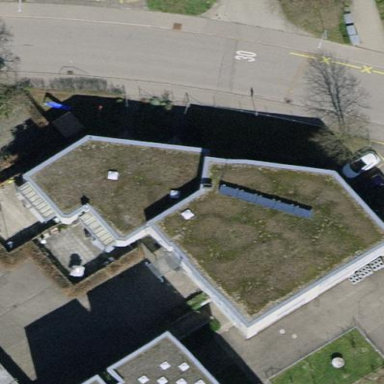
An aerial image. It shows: School building.